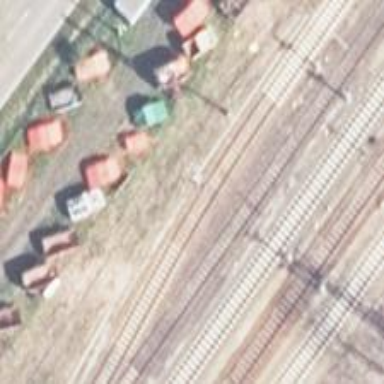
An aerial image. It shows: Railway yard.